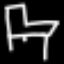
Label: chair